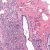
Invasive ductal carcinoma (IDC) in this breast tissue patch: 0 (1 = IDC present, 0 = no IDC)